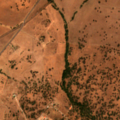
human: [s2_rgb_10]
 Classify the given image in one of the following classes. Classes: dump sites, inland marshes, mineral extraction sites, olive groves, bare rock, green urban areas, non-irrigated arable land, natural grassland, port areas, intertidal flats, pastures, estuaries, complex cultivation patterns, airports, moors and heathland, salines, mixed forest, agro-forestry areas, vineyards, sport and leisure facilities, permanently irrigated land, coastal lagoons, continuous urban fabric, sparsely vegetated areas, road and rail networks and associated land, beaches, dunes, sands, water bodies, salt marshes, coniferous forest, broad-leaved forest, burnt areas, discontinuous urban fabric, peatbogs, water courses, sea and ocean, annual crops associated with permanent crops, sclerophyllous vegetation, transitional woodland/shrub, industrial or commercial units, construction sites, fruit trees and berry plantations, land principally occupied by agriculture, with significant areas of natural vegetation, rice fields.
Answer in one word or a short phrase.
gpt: pastures, complex cultivation patterns, agro-forestry areas